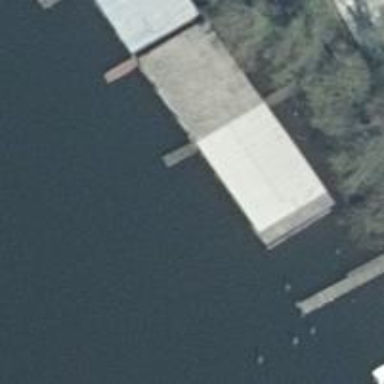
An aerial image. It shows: Boathouse.